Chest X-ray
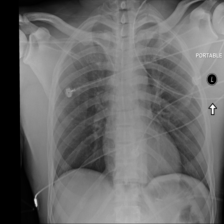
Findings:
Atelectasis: negative
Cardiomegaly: negative
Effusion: negative
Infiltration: negative
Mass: negative
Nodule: negative
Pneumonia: negative
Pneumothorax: negative
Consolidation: negative
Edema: negative
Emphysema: negative
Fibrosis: negative
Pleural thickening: negative
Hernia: negative